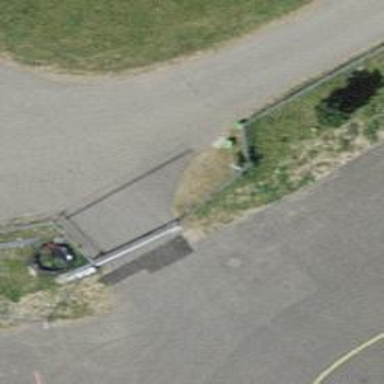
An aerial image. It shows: Fence with chain link type.